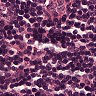
Metastatic tissue present: no